Chest X-ray:
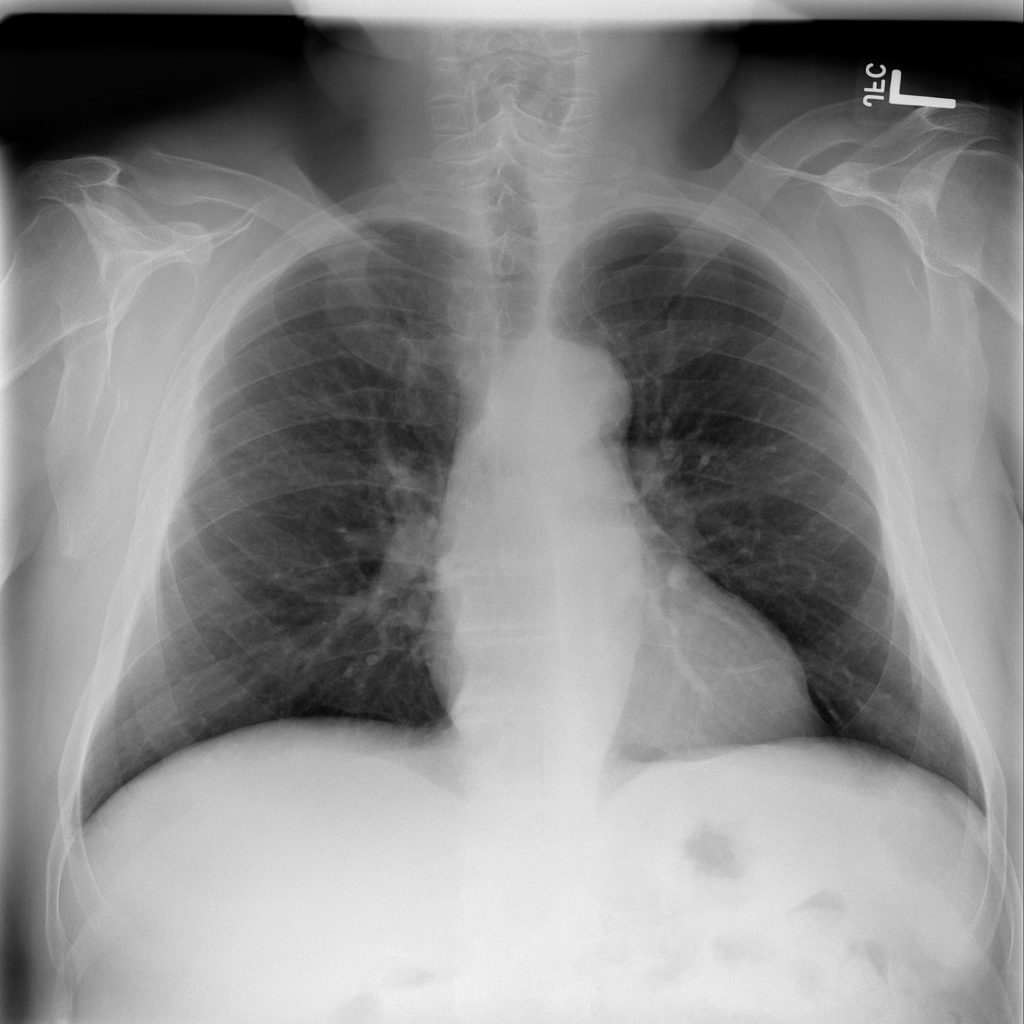
No abnormal finding: yes